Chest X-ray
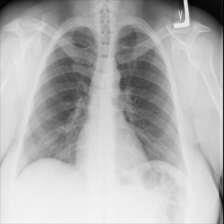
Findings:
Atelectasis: negative
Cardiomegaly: negative
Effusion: negative
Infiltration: negative
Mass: negative
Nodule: negative
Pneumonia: negative
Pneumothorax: negative
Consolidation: negative
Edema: negative
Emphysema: negative
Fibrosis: negative
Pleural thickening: negative
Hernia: negative